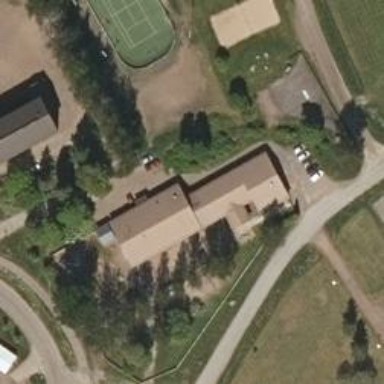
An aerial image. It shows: Kindergarten.